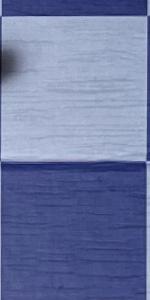
Label: Empty